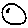
Label: moon